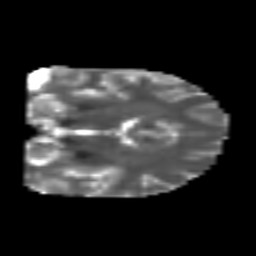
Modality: T2w
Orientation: coronal
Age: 25
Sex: male
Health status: healthy